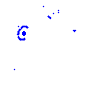
Particle: proton